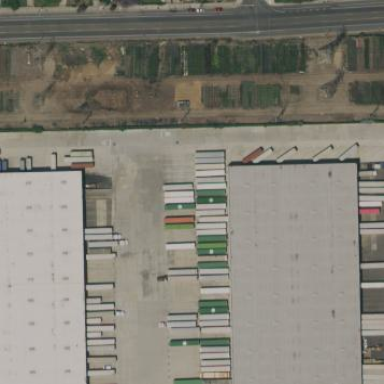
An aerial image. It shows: Warehouse.